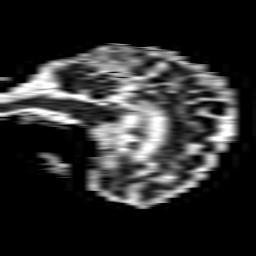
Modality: ADC
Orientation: sagittal
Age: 74
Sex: female
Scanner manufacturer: philips
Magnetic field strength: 1.5 T
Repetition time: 3.479 s
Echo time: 0.07039 s